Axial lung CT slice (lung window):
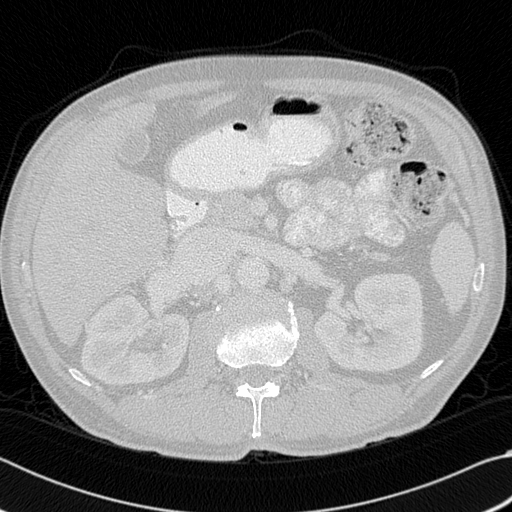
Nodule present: no